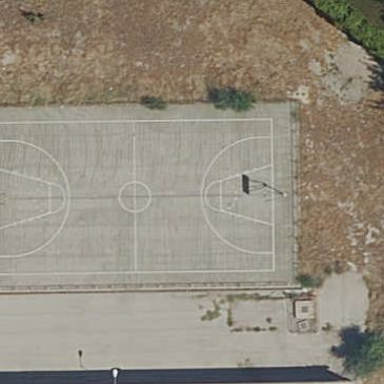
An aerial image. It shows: Basketball court located in leisure land pitch.